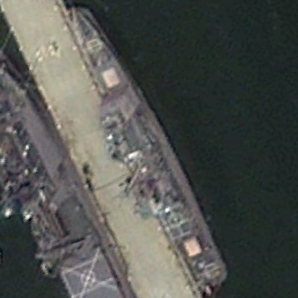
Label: cruiser